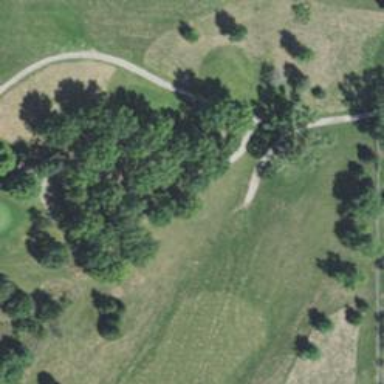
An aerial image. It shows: Service road designated as golf cart path.